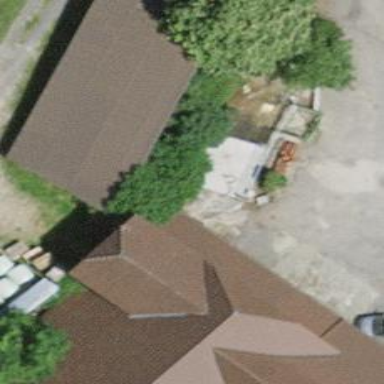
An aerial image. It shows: Rural barn.